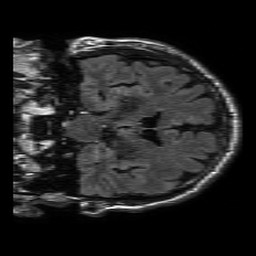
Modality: FLAIR
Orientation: coronal
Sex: male
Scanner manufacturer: philips
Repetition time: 11 s
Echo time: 0.125 s